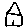
Label: house